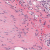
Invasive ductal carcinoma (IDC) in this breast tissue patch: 0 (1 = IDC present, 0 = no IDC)